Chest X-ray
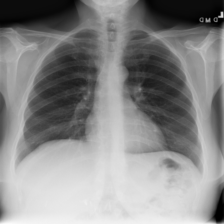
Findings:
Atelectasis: negative
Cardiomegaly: negative
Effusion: negative
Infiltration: negative
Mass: negative
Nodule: negative
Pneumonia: negative
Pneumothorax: negative
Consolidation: negative
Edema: negative
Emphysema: negative
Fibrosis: negative
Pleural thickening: negative
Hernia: negative